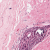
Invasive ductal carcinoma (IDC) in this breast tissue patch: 0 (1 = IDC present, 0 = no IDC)